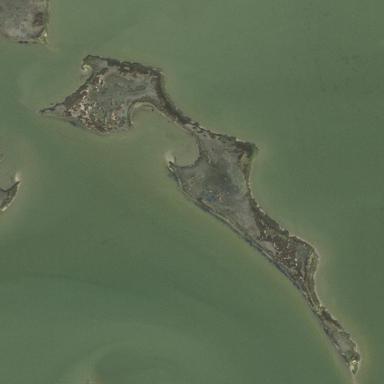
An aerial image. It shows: Islet along the natural coastline.